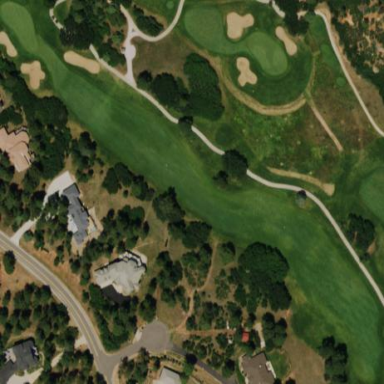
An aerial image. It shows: Grassy area designated as golf fairway.